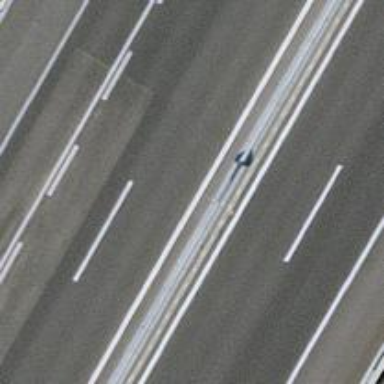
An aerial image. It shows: View of motorway.